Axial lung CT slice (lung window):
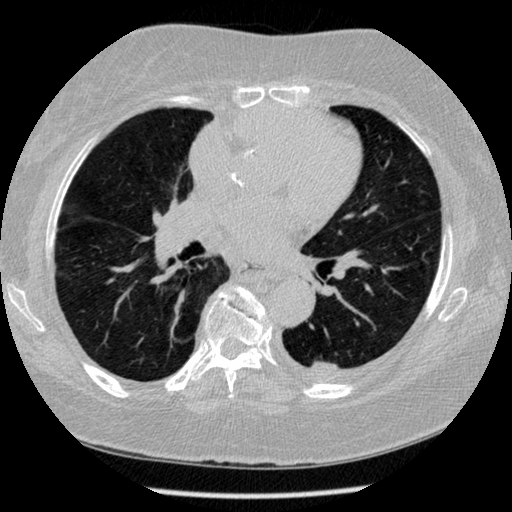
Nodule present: no